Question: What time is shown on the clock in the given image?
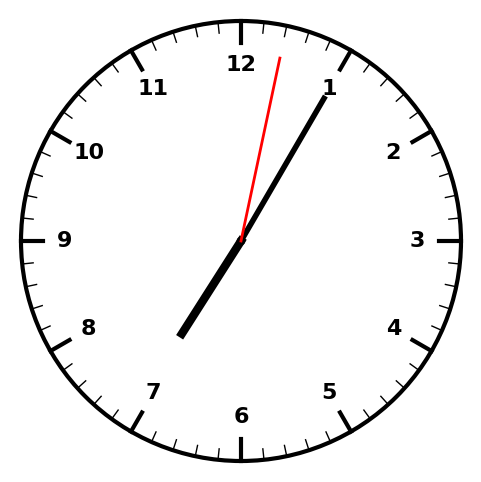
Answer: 07:05:02